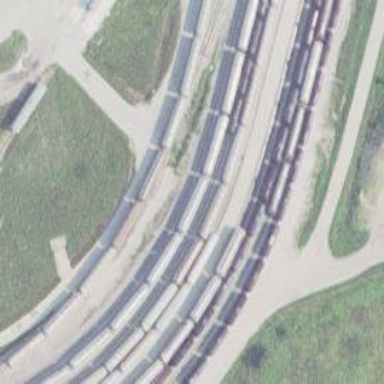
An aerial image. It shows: Railway spur service.